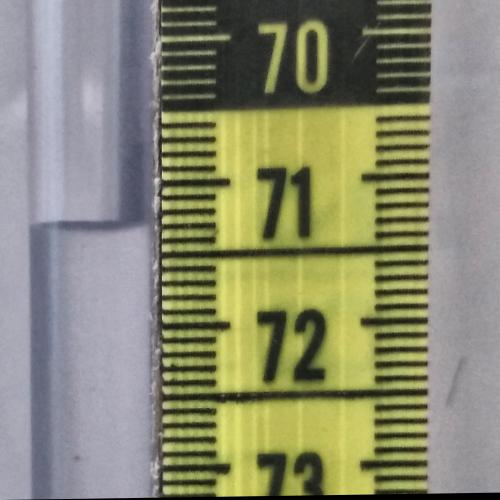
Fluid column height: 71.3 cm